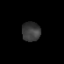
Tissue: prostate
Cell type: T cells
Senescence score: 0.215
Nuclear area (px): 351
Mean DAPI intensity: 57.575